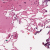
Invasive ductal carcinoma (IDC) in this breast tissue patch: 0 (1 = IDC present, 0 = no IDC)